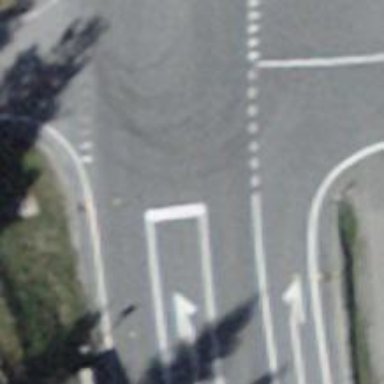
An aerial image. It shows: Primary road with asphalt surface.